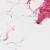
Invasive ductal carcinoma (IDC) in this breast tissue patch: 0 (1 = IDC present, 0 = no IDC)